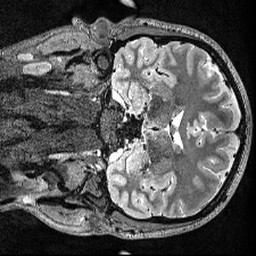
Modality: T2w
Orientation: coronal
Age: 30
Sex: male